Interaction volume radius: 5 \u00c5
Interaction volume height: 20 \u00c5
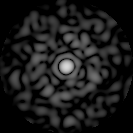
Disorder parameter: 0.8214